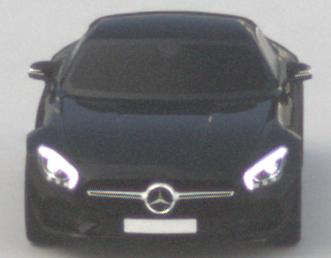
Make: Mercedes-Benz
Model: AMG GT Coupé
Detailed model: AMG GT (190) Coupé
Model produced from: 2014/10
Model produced until: 2017/01
Doors: 2
Color: black
Road condition: dry road
Daytime: morning or afternoon
Contrast: low contrast